Question: From the accelerometer, is it possible to get the angle of elevation? For those of you who don't know, the angle of elevation is:

Is this possible with the accelerometer measurements?
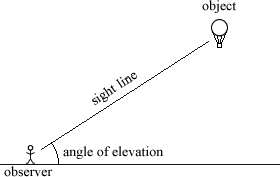
Answer: It is not really possible to get that "elevation angle" to the line of sight since you have no idea where the user is...
What you can do though is assume that the user orients the screen of the device straight towards his eyes.
With that assumption, you can use <URL> plane.
What it does is that it uses the accelerometer on the 3 axis to see what is the direction of the gravitation force.
This will work only if the device is stationary. If you need to handle it better with motion, you should use the gyroscope if it exists in the device.
Another thing is that depending on your application, you might want to look at some Augmented Reality frameworks if that's the kind of application you are looking into.
Here is some code I put together.
The main function in my code is :
'''
public void onSensorChanged(SensorEvent event) {
int sensor = event.type;
float[] values = event.values;
int i;
StringBuffer str=new StringBuffer();
// do something with the sensor data
TextView text = (TextView) findViewById(R.id.my_text);
float[] R = new float[9]; // rotation matrix
float[] magnetic = new float[3];
float[] orientation = new float[3];
magnetic[0]=0;
magnetic[1]=1;
magnetic[2]=0;
str.append("From Sensor :
");
for(i=0;i<values.length; i++) {
str.append(values[i]);
str.append(", ");
}
SensorManager.getRotationMatrix(R, null, values, magnetic);
SensorManager.getOrientation(R, orientation);
str.append("
Gives :
");
for(i=0;i<orientation.length; i++) {
str.append(orientation[i]);
str.append(", ");
}
text.setText(str);
}
'''
I did not try on a real device, only on the emulator and using the <URL>.
If you want the whole source package with the couple of tools you would need for the sensorsimulator, email me, I have that all packaged.
Instead of making up the magnetic data, you can actually get those from the compass.
What you are looking for is the pitch, that's in 'orientation[1]', it varies between -pi/2 and pi/2.
Hope that helps.